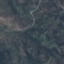
Label: HerbaceousVegetation